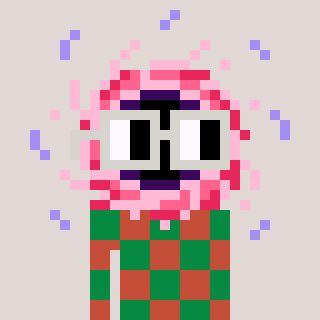
a pixel art character with square light gray glasses, a blackhole-shaped head and a rust-colored body on a warm background